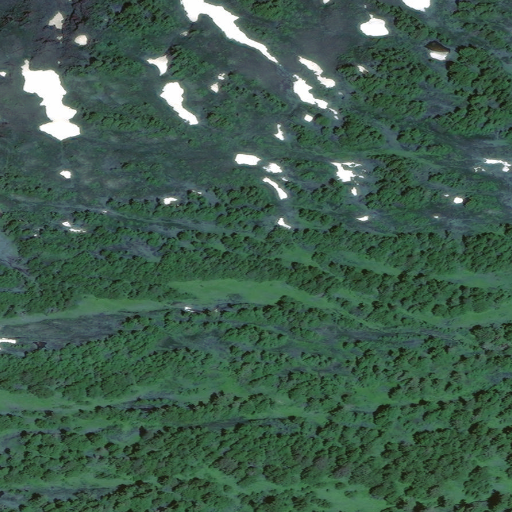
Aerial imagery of mountain in Alaska named Wilkes Peak containing only unknown